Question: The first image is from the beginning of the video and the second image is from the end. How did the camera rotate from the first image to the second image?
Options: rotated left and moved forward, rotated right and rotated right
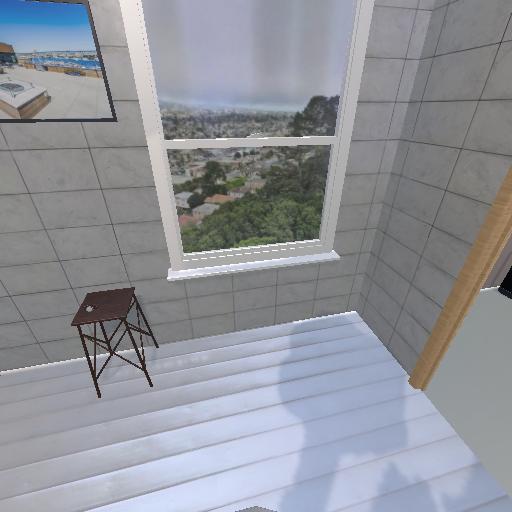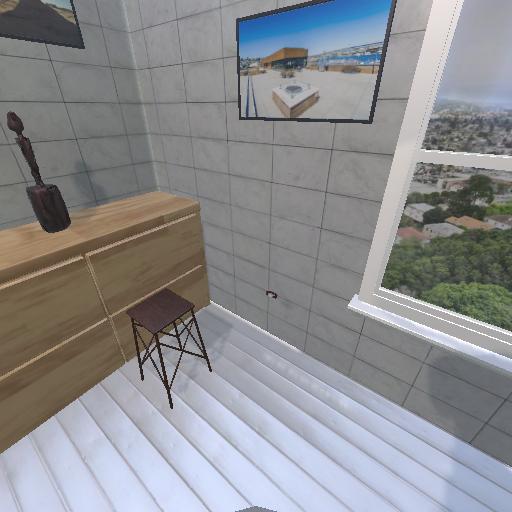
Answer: rotated left and moved forward